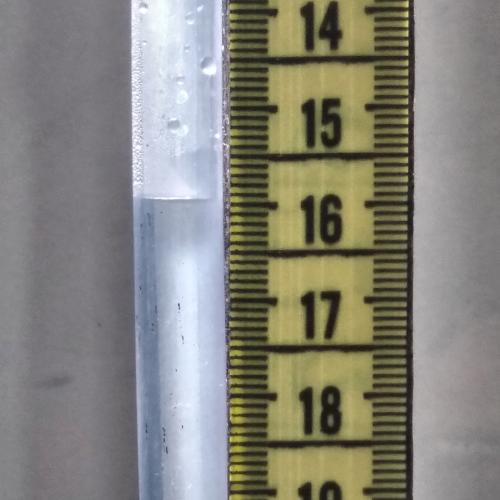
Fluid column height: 16.0 cm